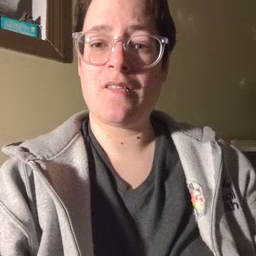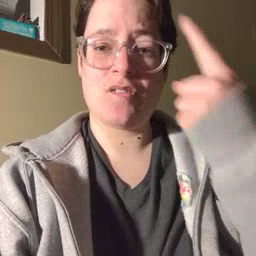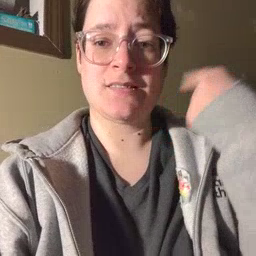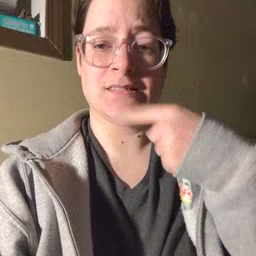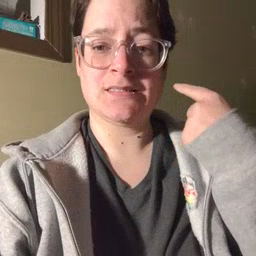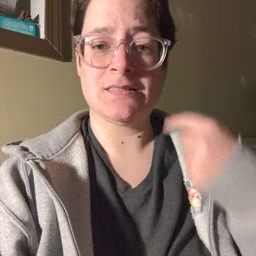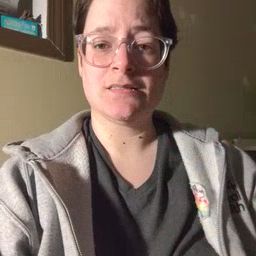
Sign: face